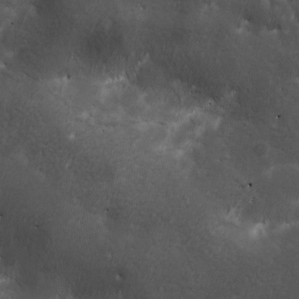
Label: non_frost